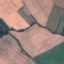
Label: AnnualCrop